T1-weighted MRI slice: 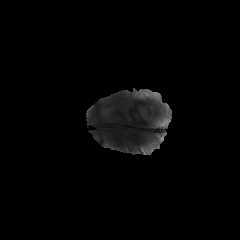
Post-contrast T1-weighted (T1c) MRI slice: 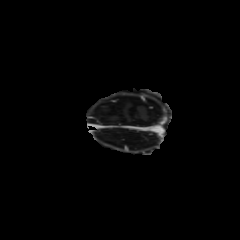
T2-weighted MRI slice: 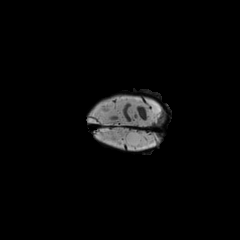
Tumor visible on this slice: no